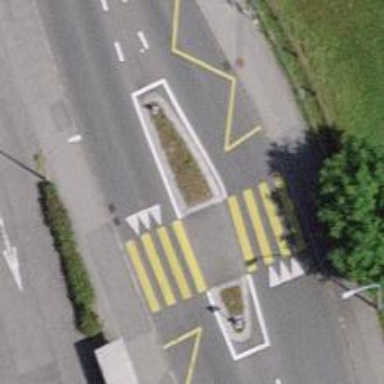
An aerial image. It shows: Pedestrian crossing with zebra markings on the footway.